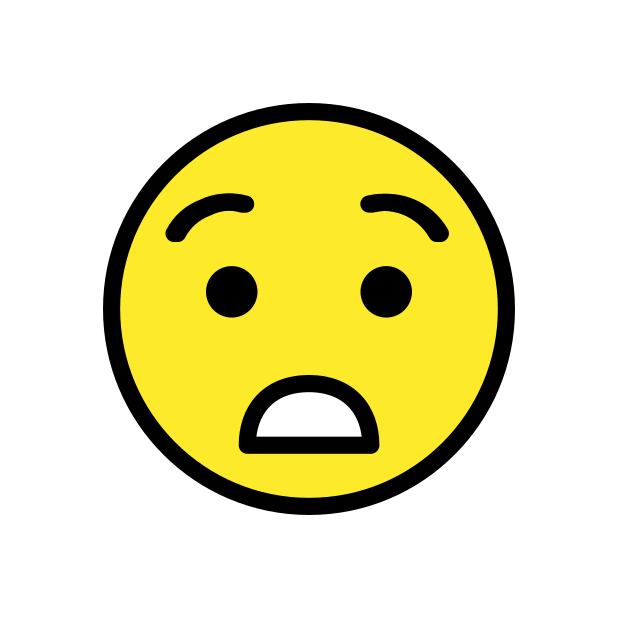
astonished face